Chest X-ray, AP view. Patient: 43 years old, sex M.
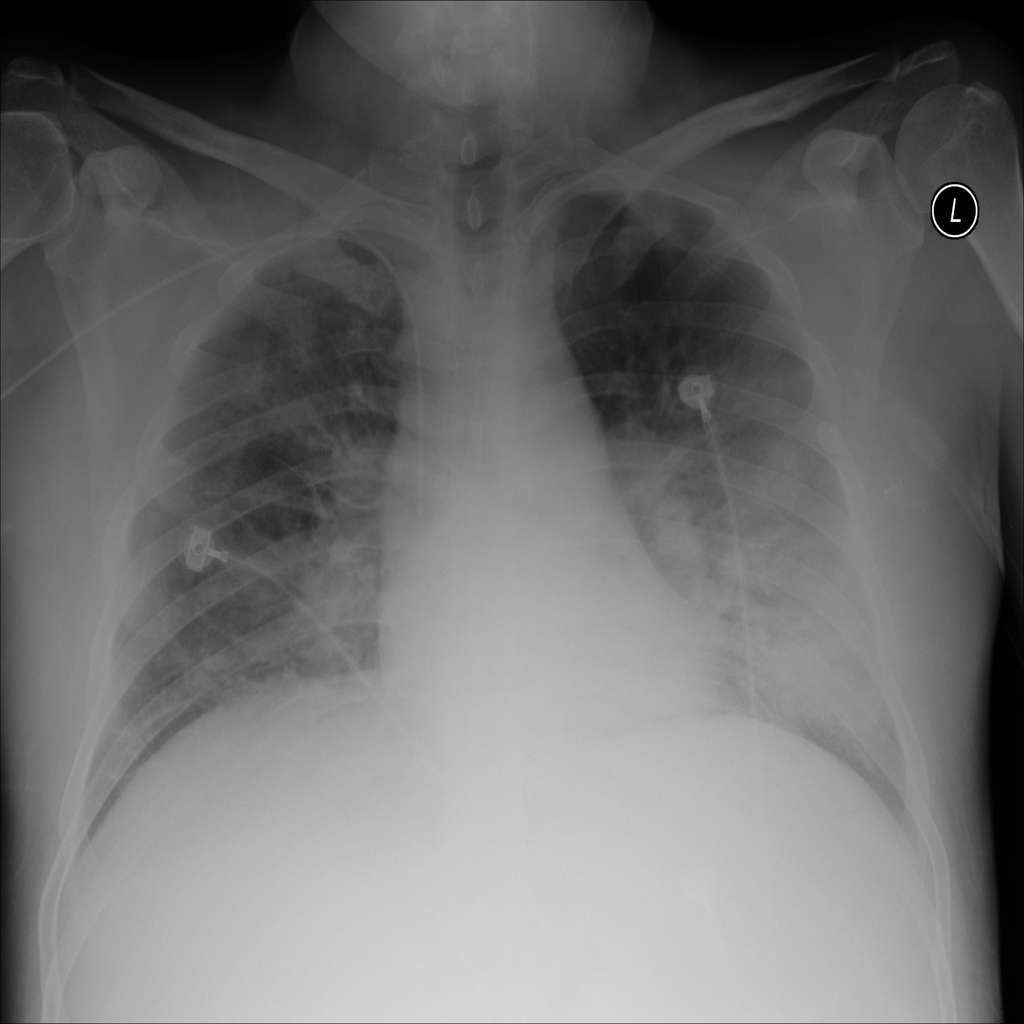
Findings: Consolidation, Infiltration